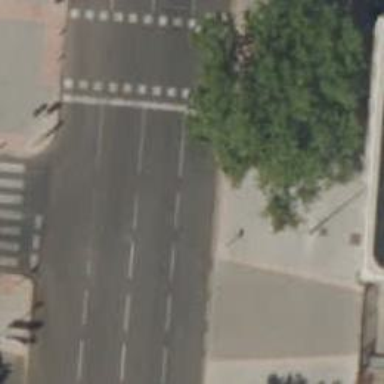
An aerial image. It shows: Road with traffic signals.